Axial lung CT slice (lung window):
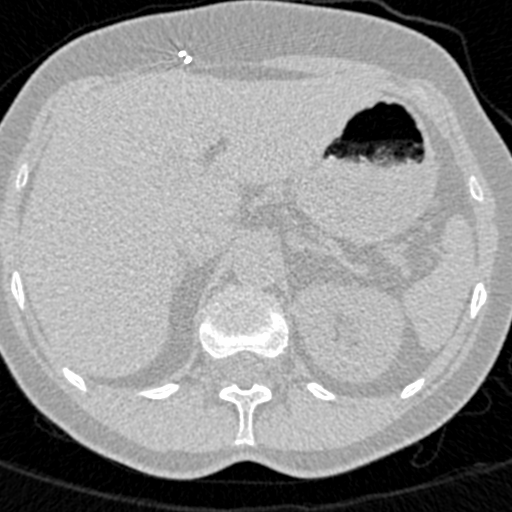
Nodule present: no